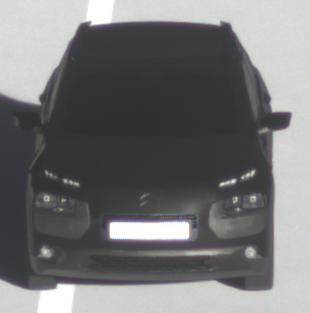
Make: Citroen
Model: C4 Cactus PureTech 75
Detailed model: C4 Cactus
Model produced from: 2014/09
Model produced until: 2015/03
Doors: 5
Color: black
Road condition: dry road
Daytime: morning or afternoon
Contrast: medium contrast